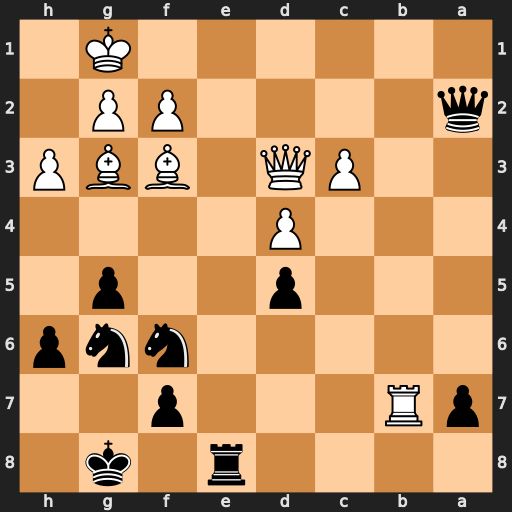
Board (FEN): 4r1k1/pR3p2/5nnp/3p2p1/3P4/2PQ1BBP/q4PP1/6K1
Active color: b
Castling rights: -
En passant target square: -
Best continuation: Re1+ Kh2 Qa1